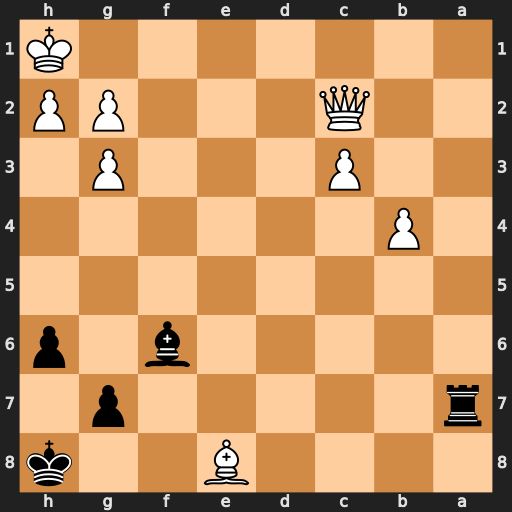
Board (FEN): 4B2k/r5p1/5b1p/8/1P6/2P3P1/2Q3PP/7K
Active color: b
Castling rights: -
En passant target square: -
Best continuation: Ra1+ Qb1 Rxb1#